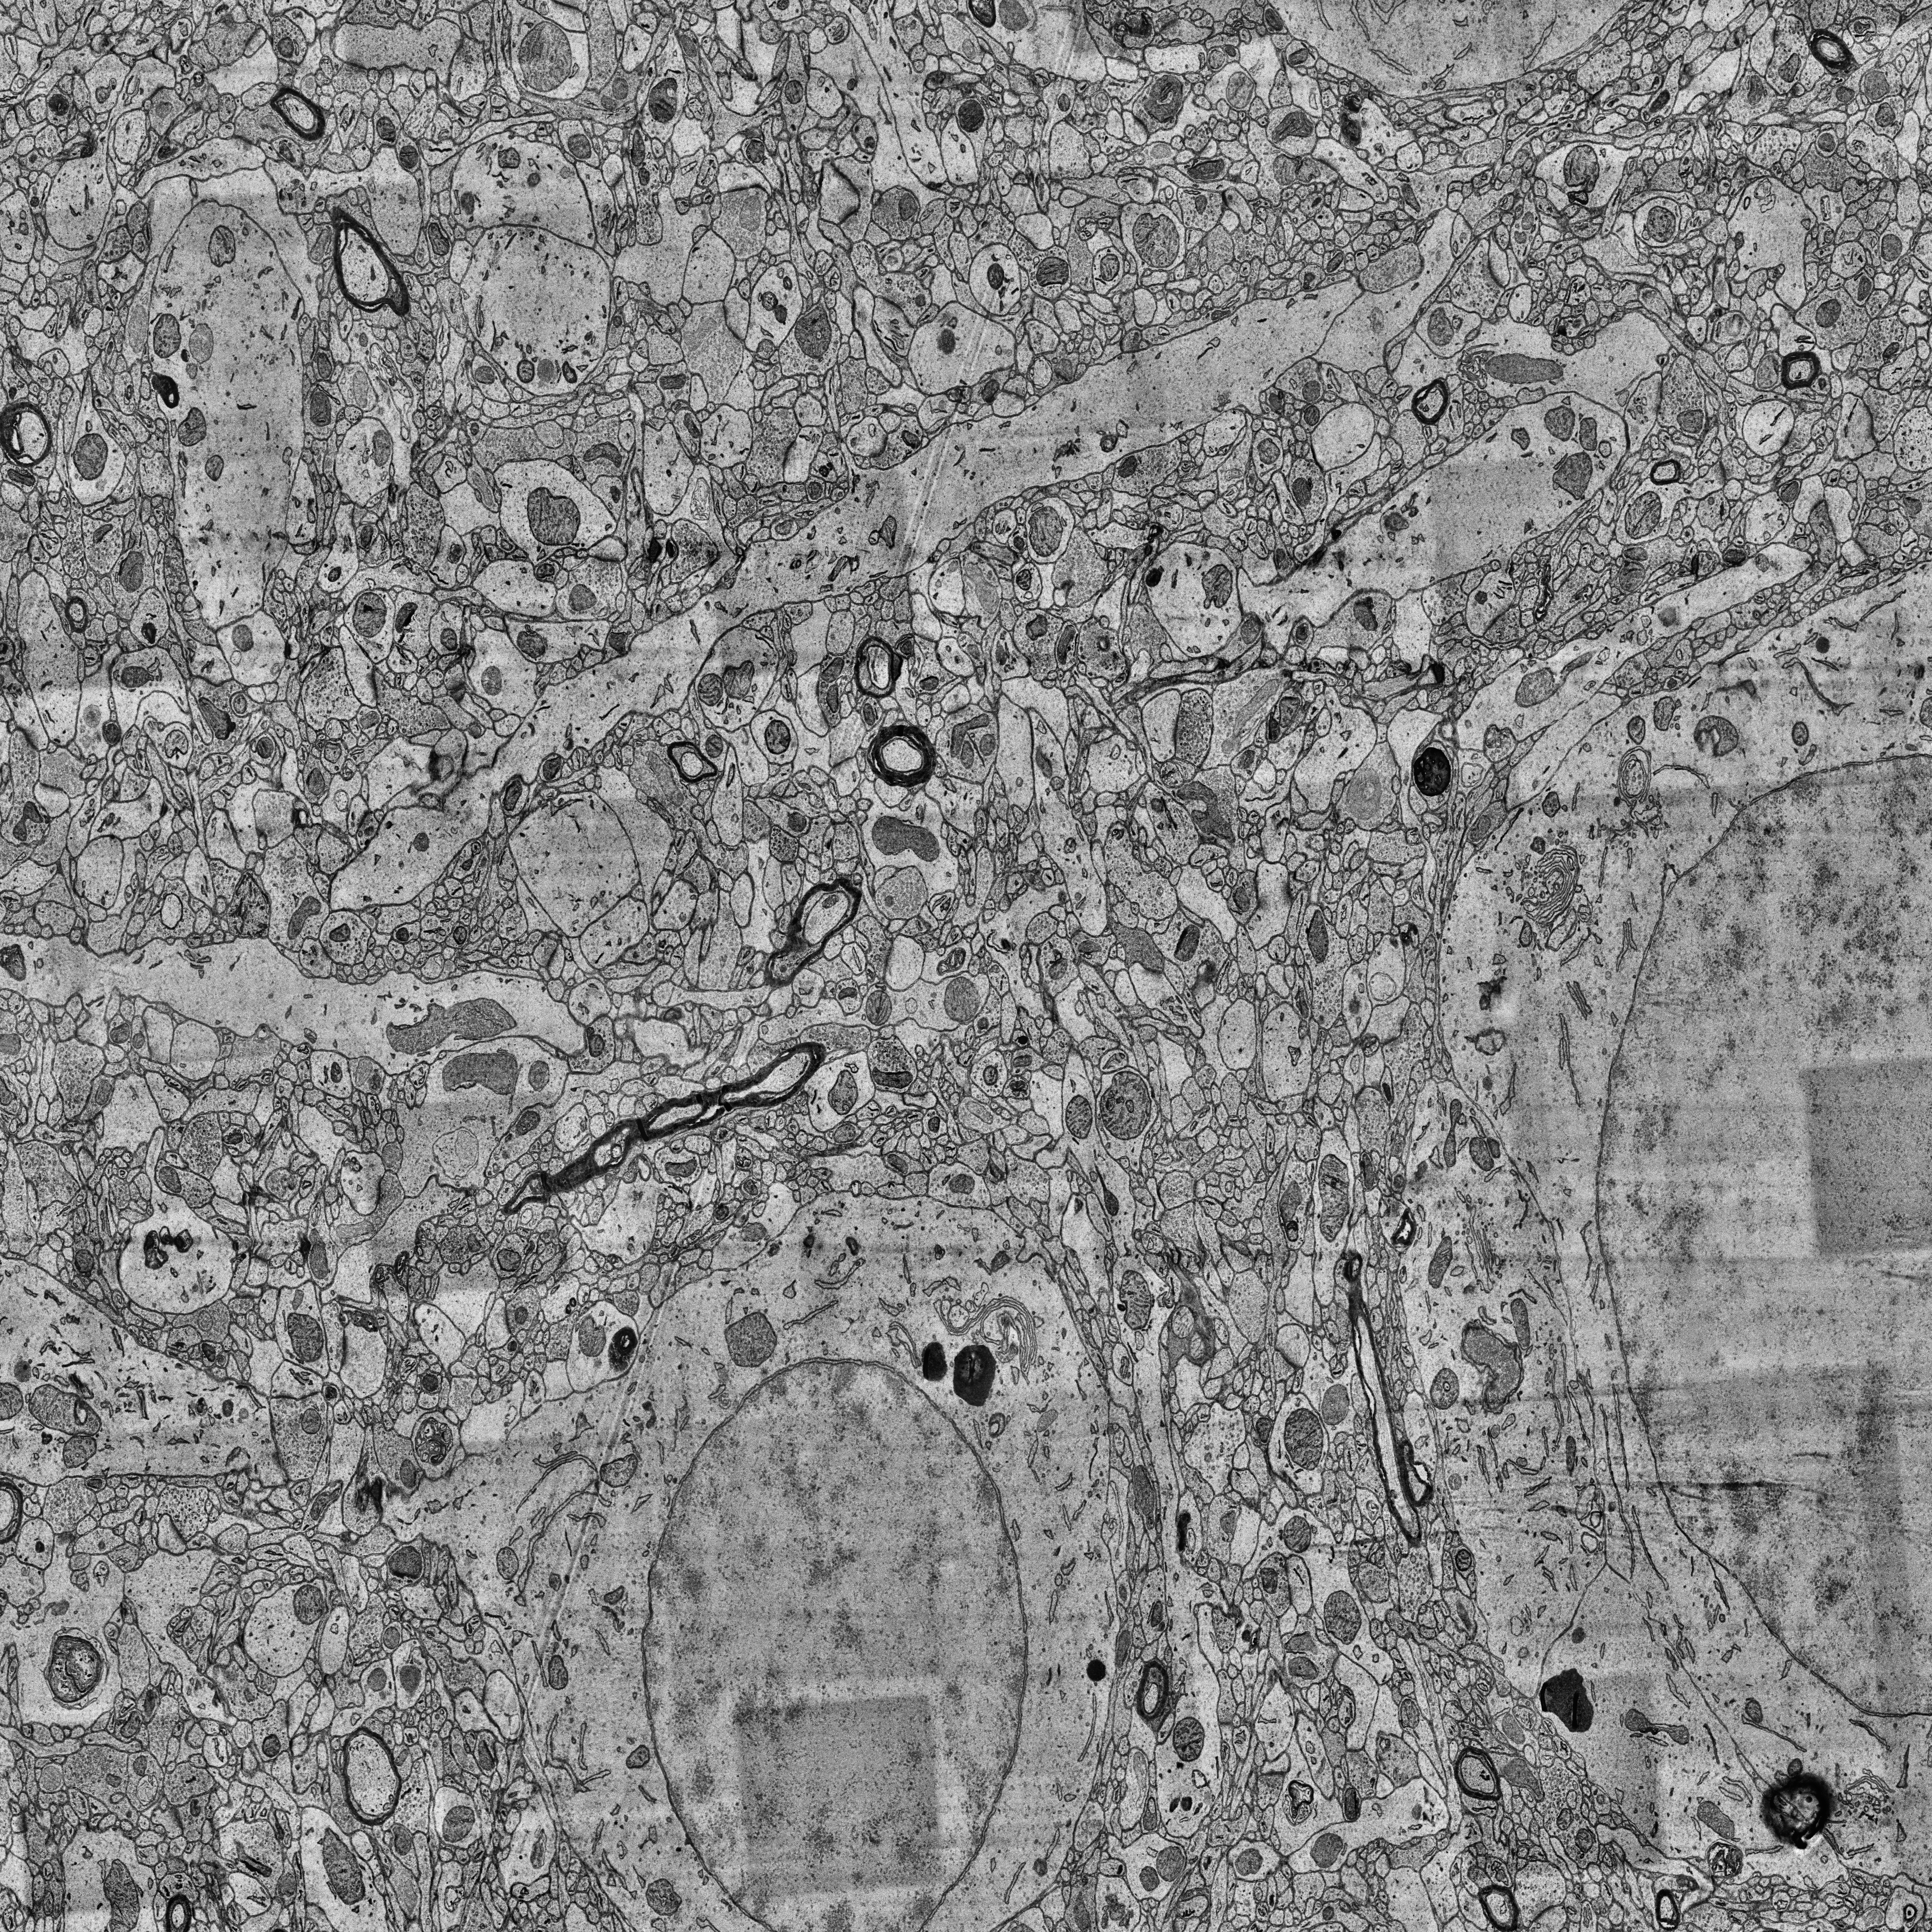
Electron microscopy slice of human cortex tissue
Slice depth (z): 395
Mitochondria instances in slice: 386